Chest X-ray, PA view. Patient: 25 years old, sex M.
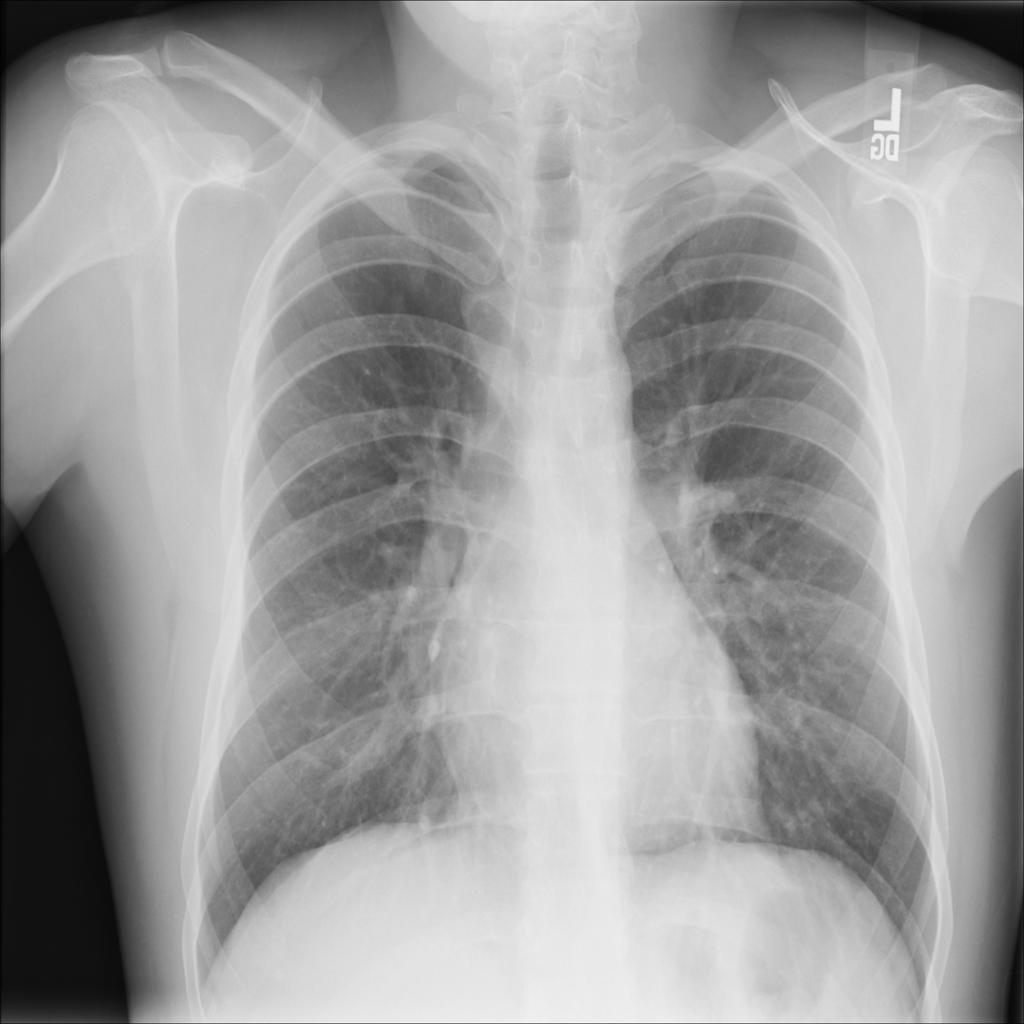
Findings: No Finding